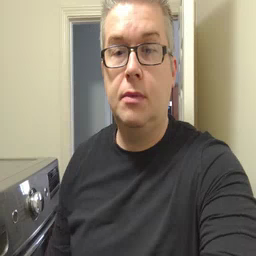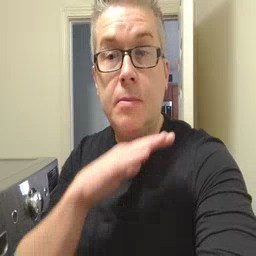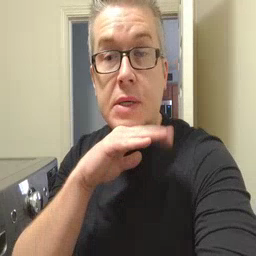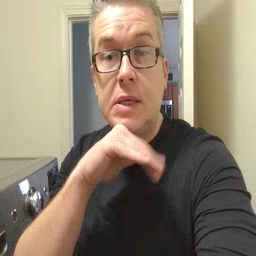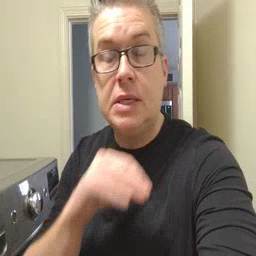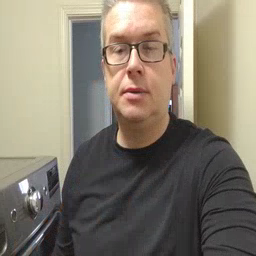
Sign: pig